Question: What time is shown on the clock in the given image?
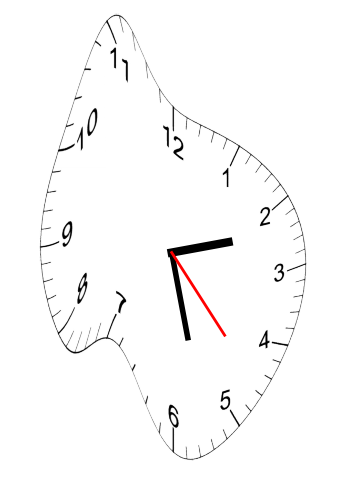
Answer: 02:27:23